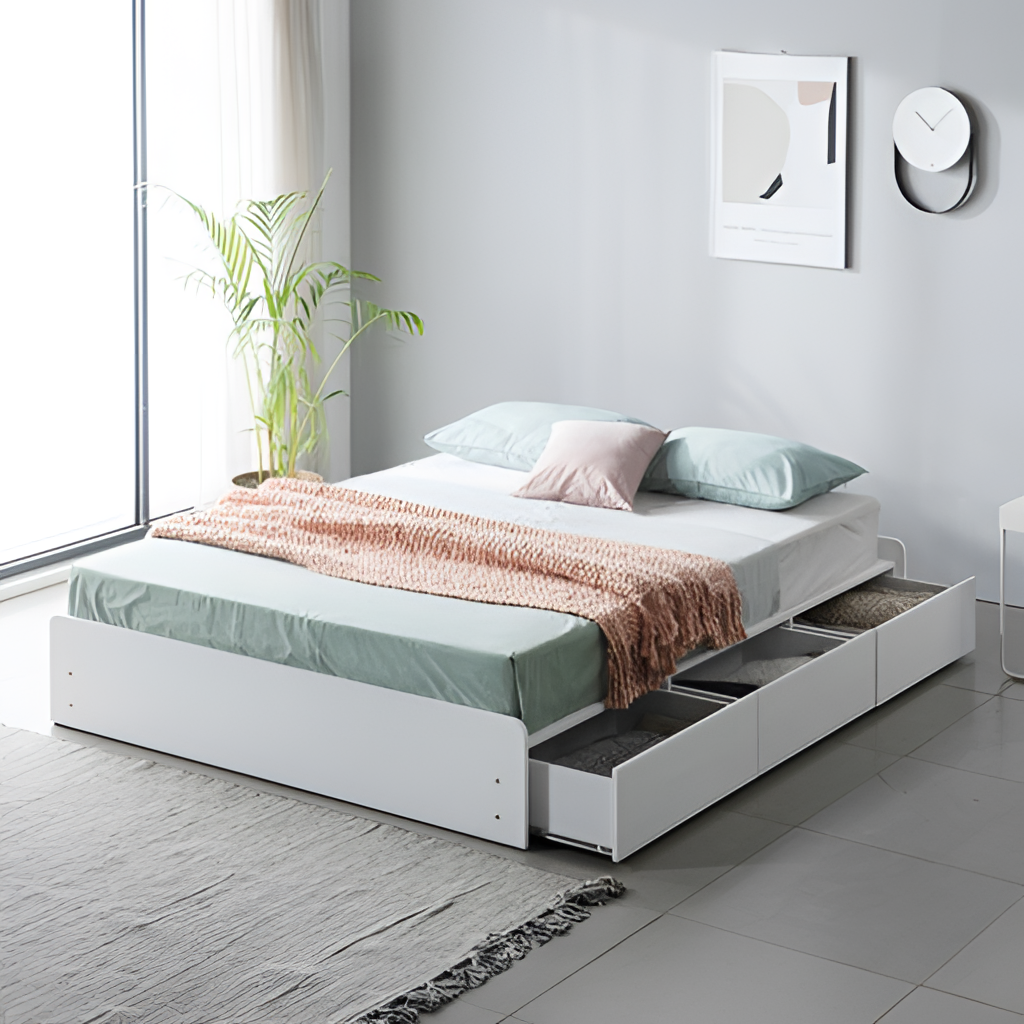
bedroom, wood bed, modern, gray paint wallpaper, with solid pattern, gray tile flooring, with large square pattern